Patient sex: F
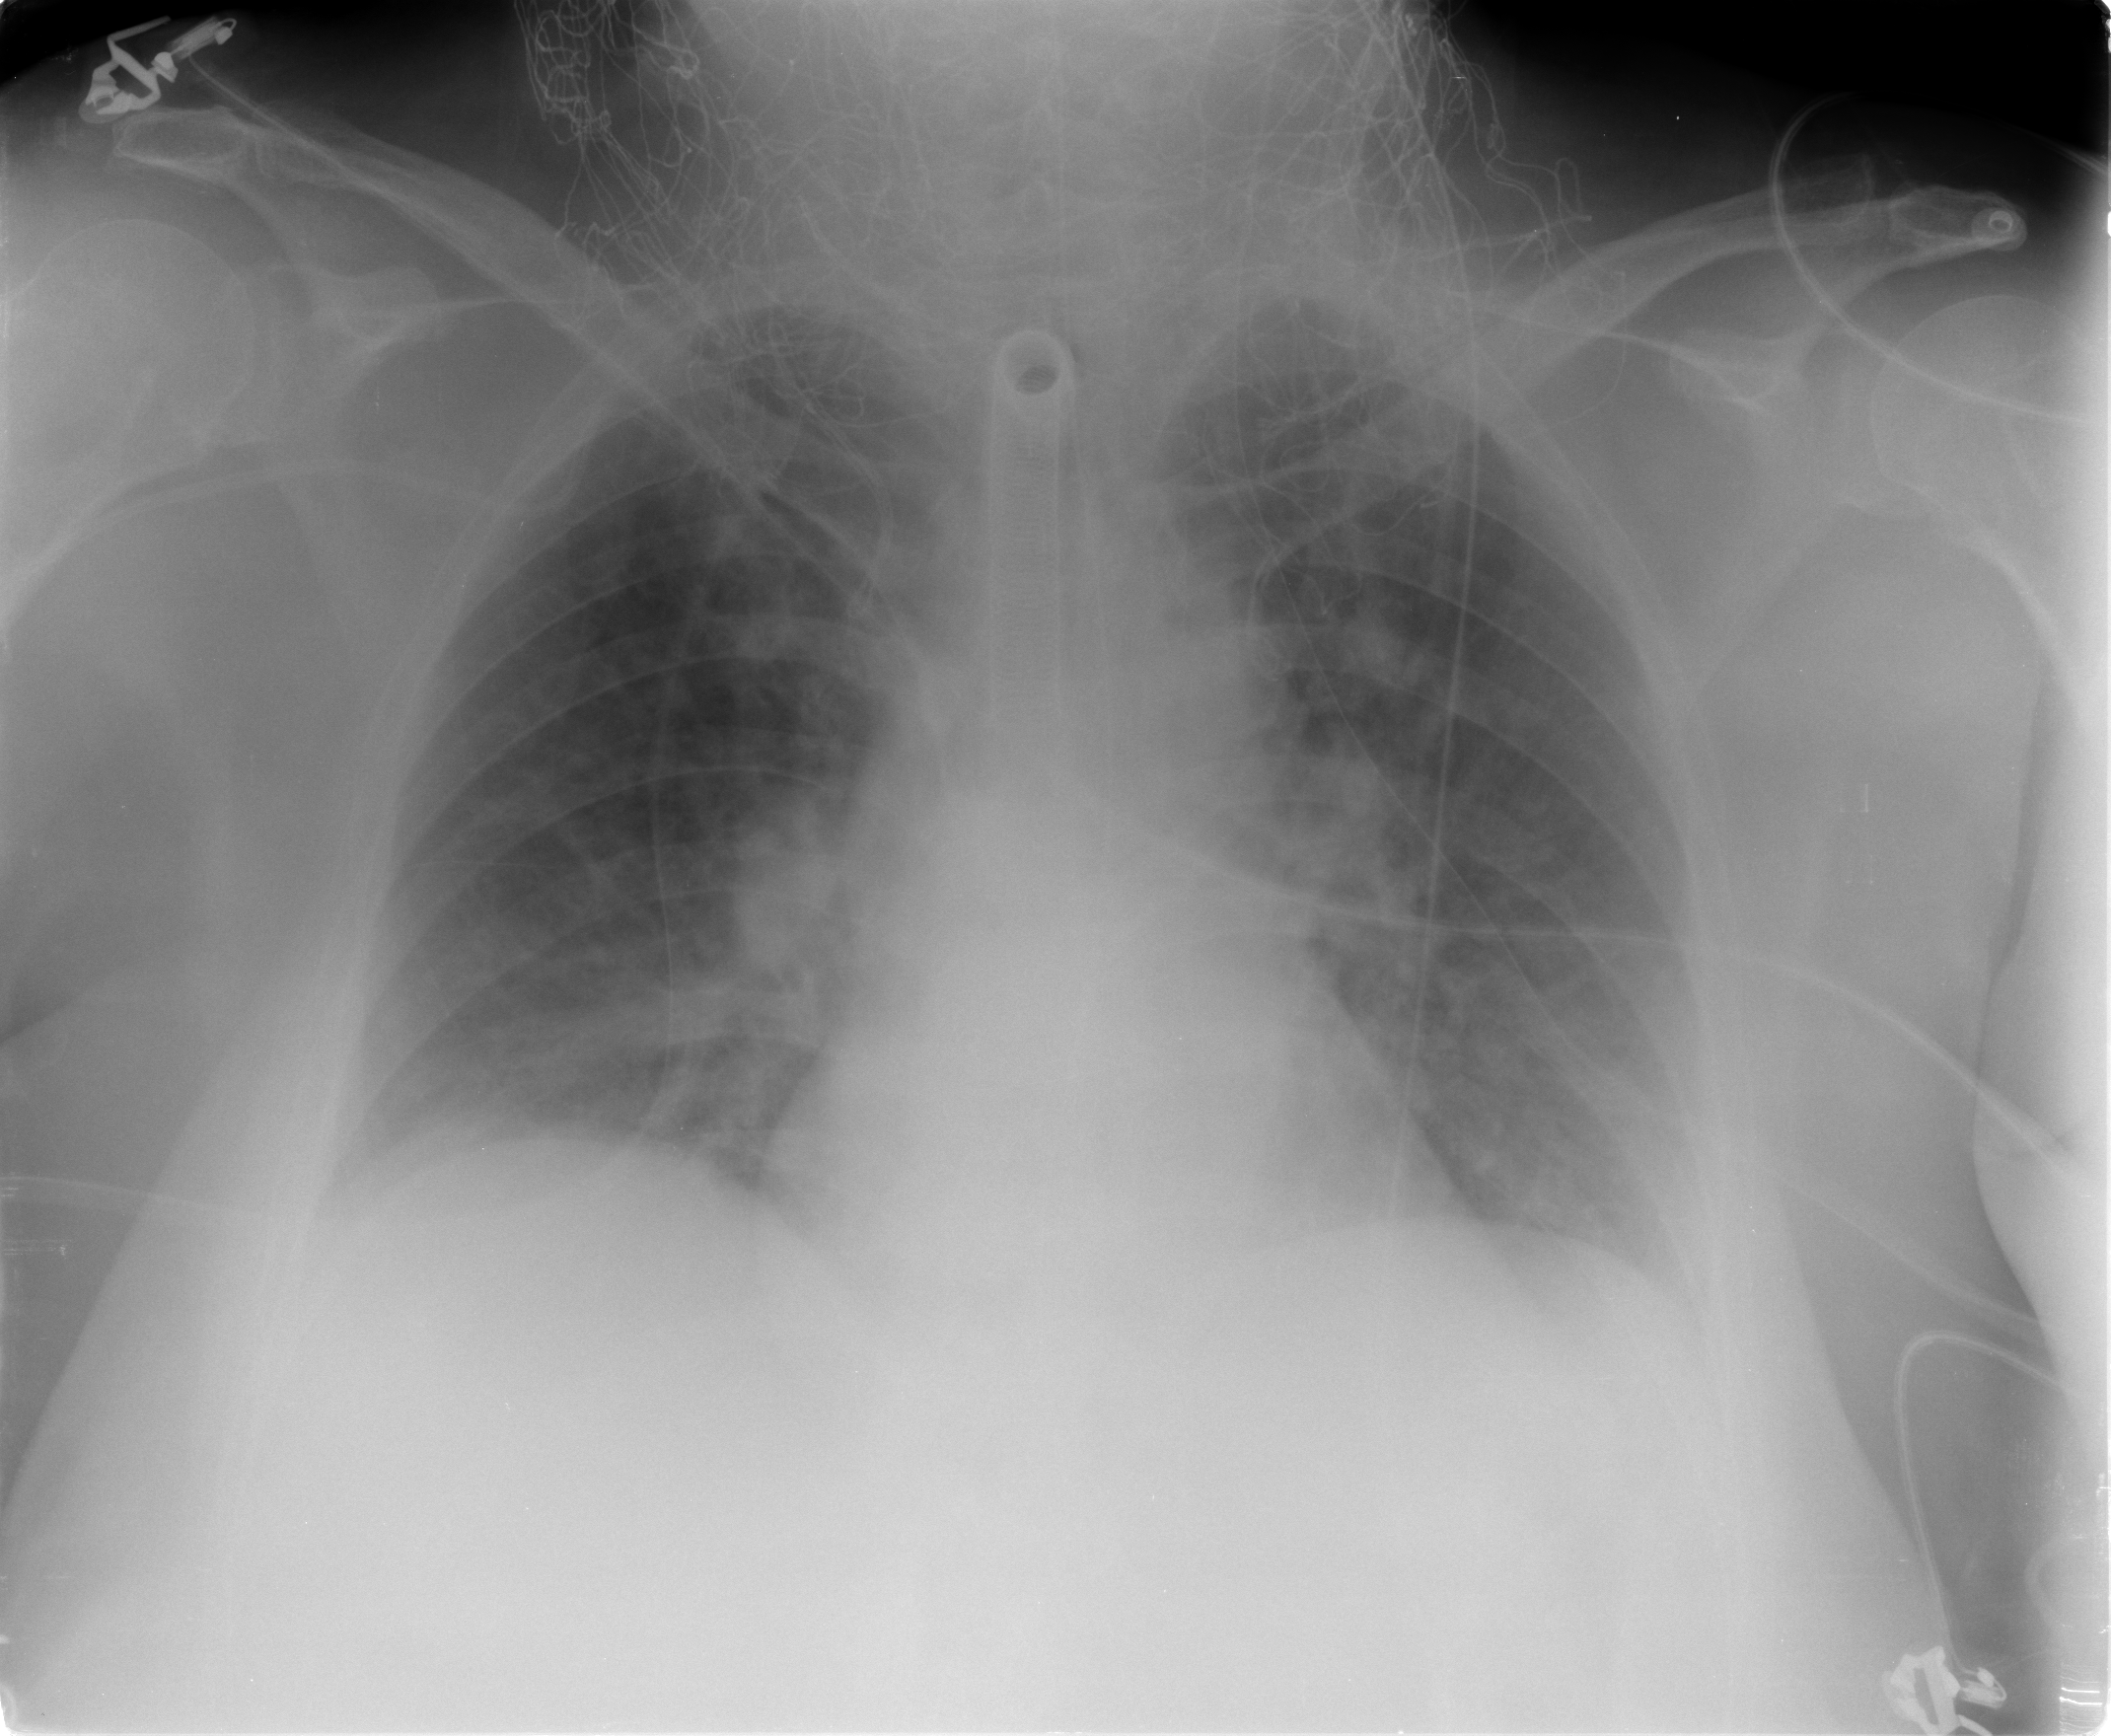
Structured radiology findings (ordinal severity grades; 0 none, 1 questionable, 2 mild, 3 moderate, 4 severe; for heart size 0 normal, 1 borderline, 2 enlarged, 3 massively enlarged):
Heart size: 0
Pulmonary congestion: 2
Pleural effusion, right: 0
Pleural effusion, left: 0
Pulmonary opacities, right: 0
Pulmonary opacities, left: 0
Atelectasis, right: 2
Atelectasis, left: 2